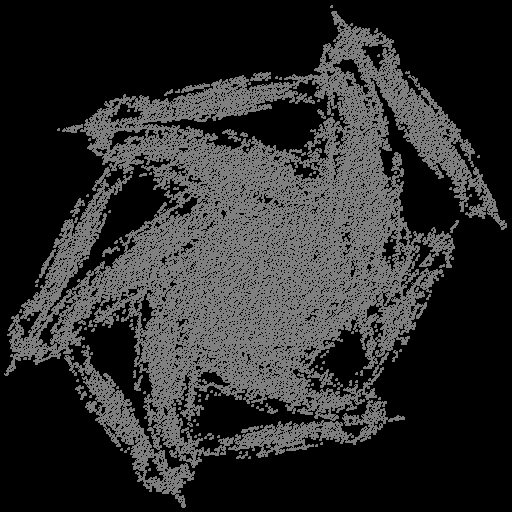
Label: morningglory